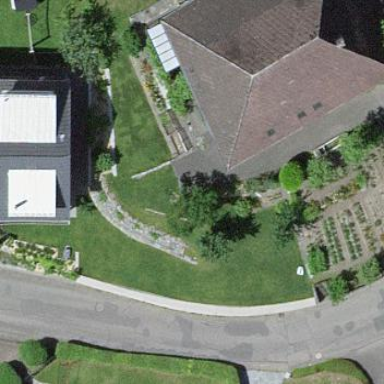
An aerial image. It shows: Simple house.